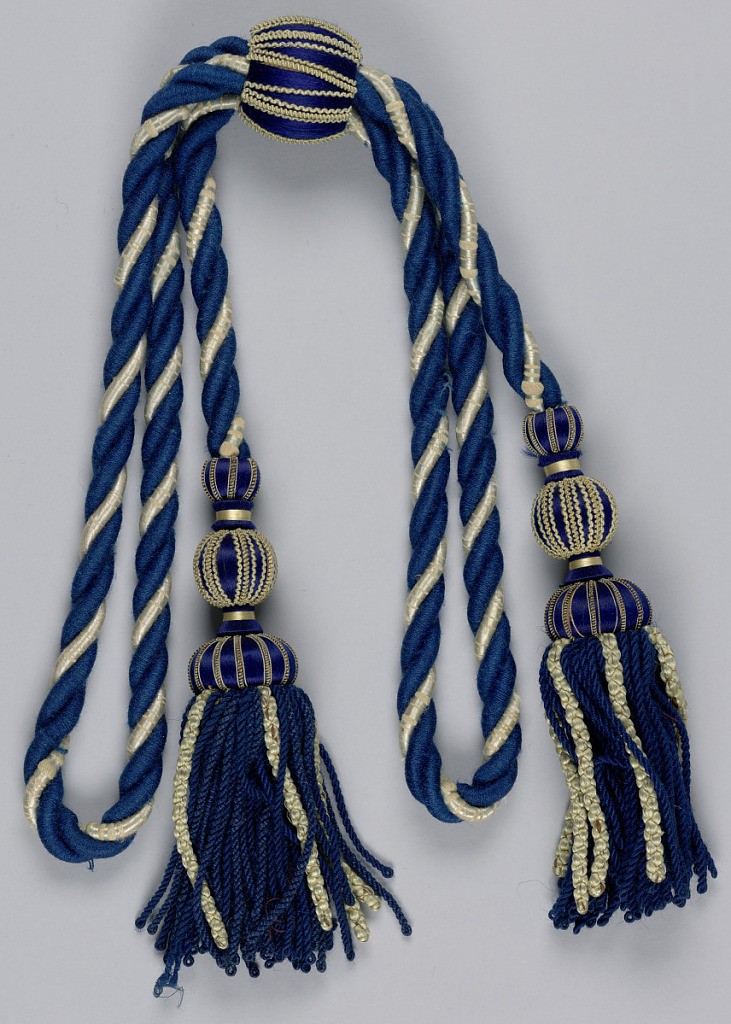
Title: Cord with two tassels
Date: mid-19th century
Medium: cotton, silk, wool, wood
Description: Tasseled tie-back of blue and white cords twisted; each end terminated by a large blue tassel.  The center of the folded tieback is caught by a large slip bead.